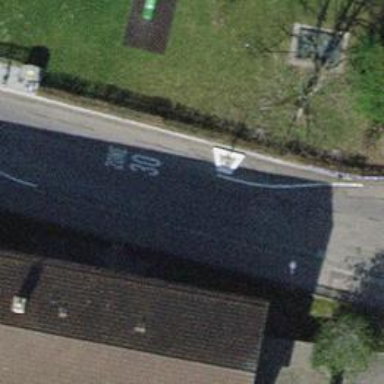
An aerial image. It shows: Chicane for traffic calming.